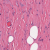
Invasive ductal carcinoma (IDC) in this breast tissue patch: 0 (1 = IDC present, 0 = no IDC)